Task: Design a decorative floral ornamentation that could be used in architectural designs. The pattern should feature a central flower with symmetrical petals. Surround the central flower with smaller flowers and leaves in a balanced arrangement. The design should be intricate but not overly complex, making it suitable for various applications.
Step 247:
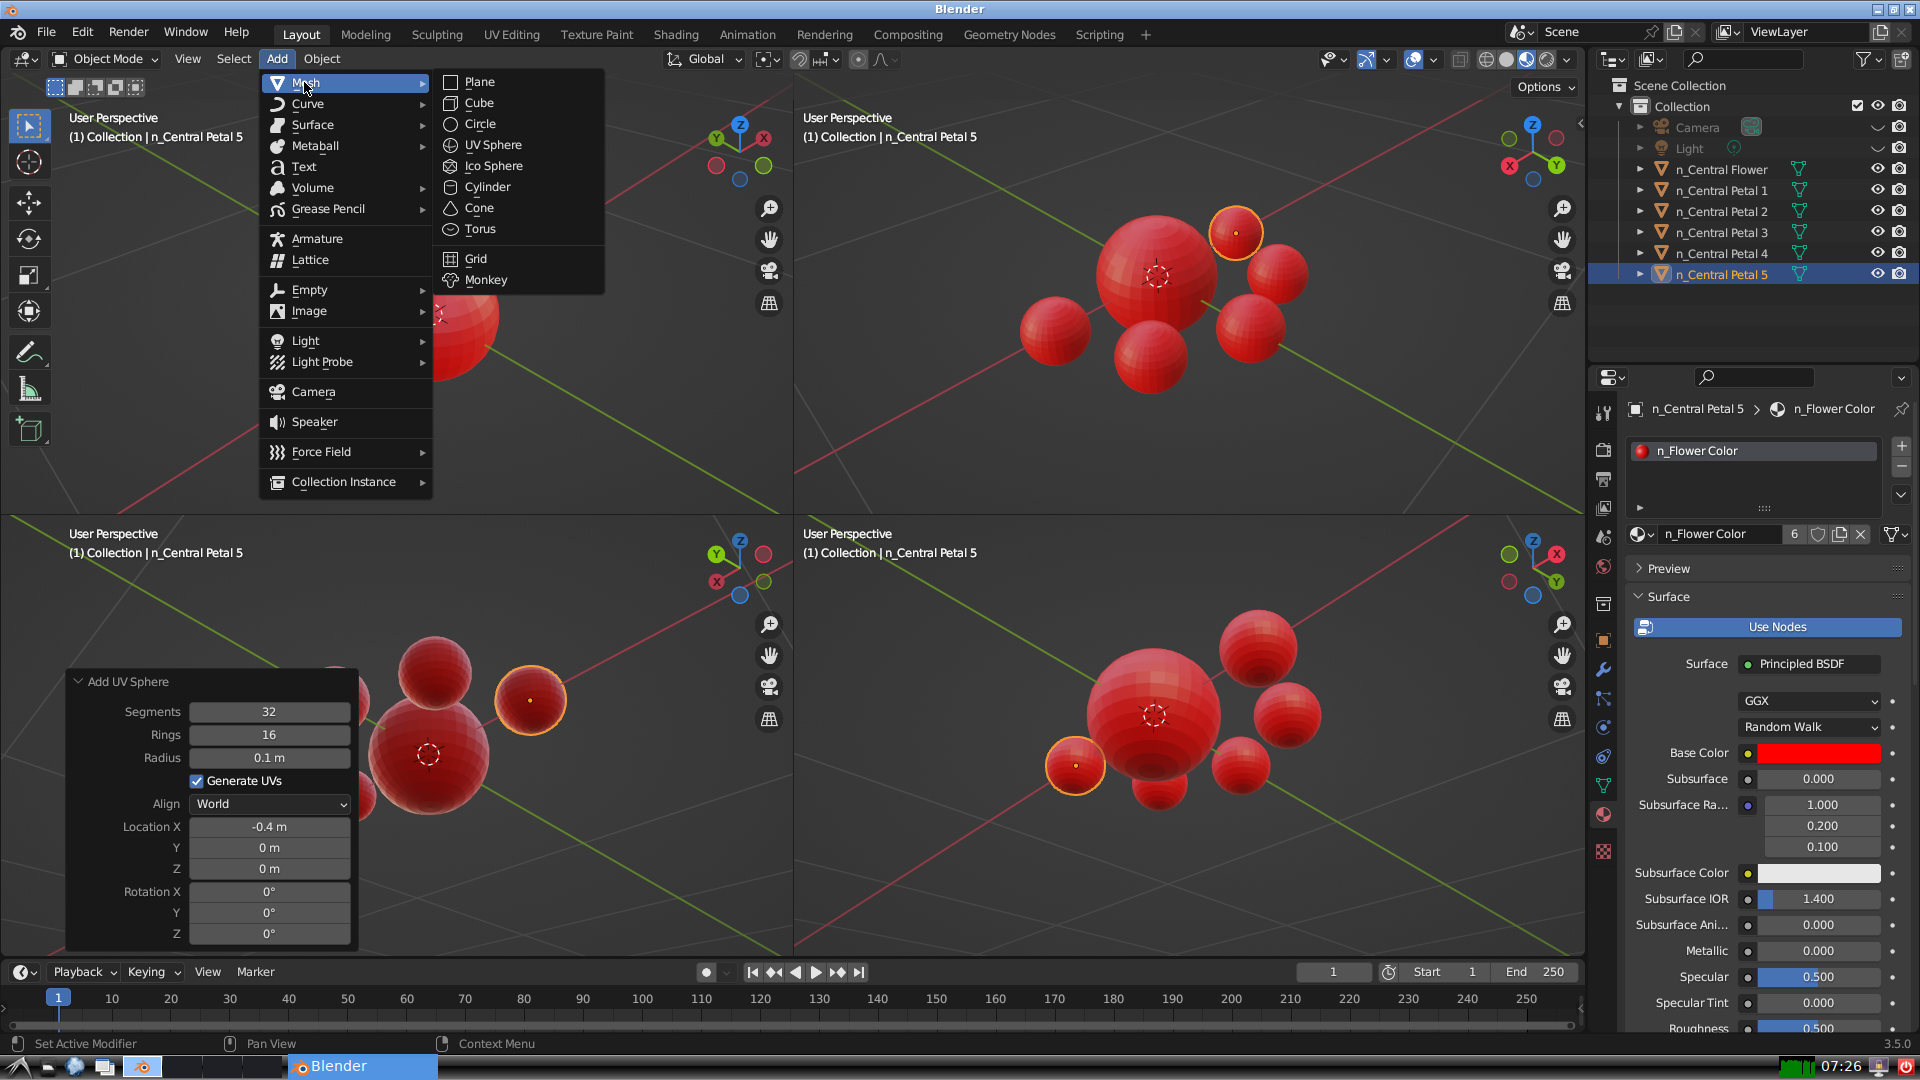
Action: {"mouse_move": [499, 144]}